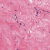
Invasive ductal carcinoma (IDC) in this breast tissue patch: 0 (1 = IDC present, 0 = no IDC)